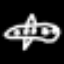
Label: airplane